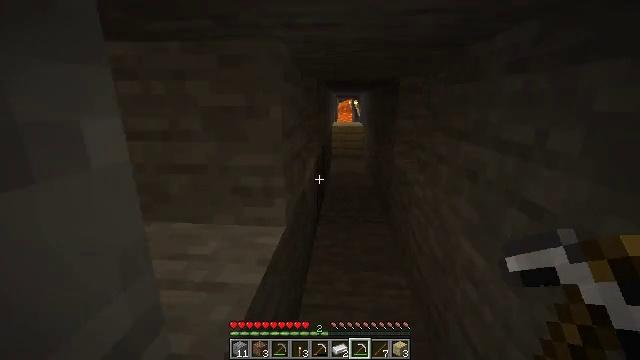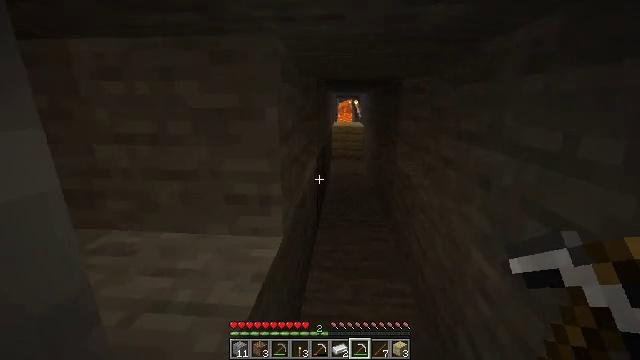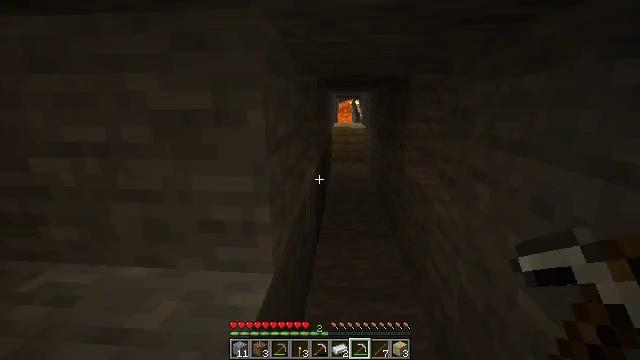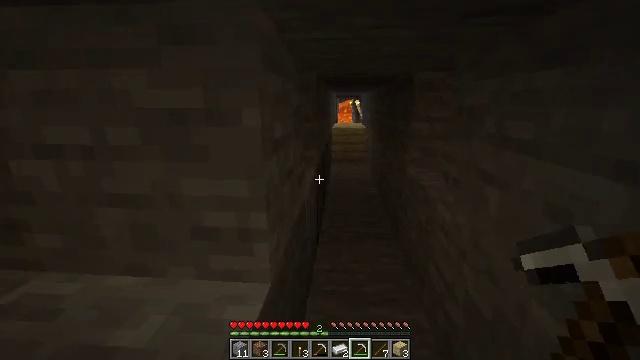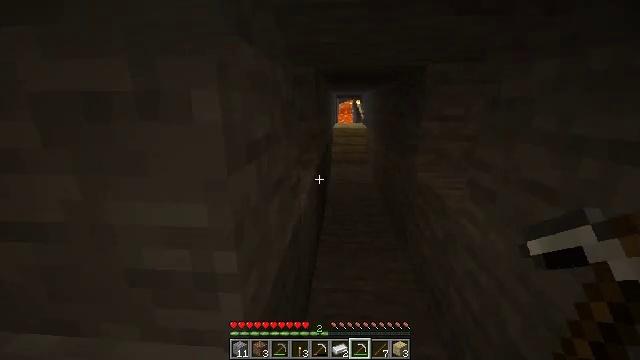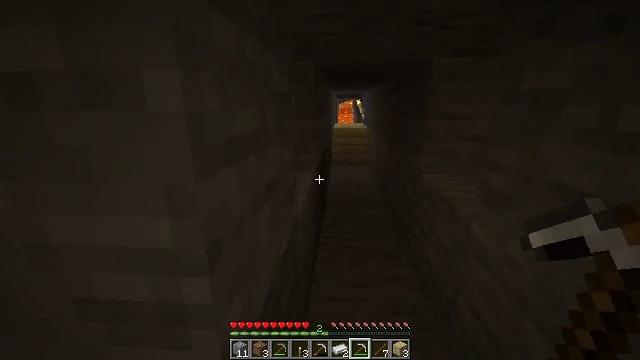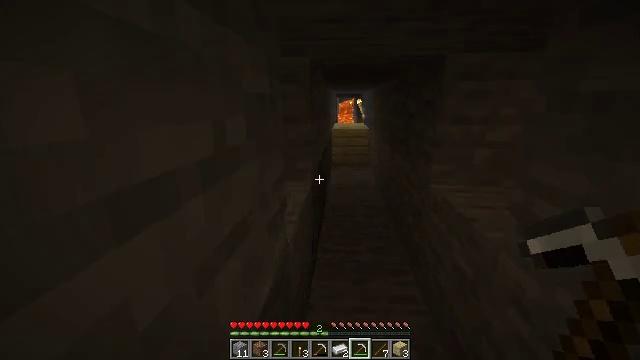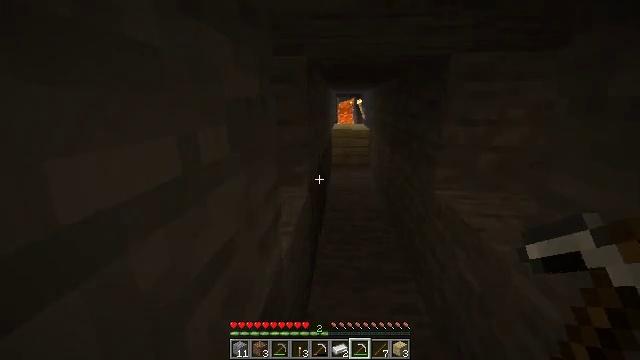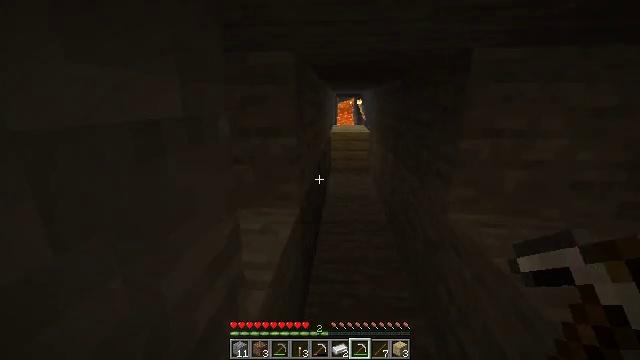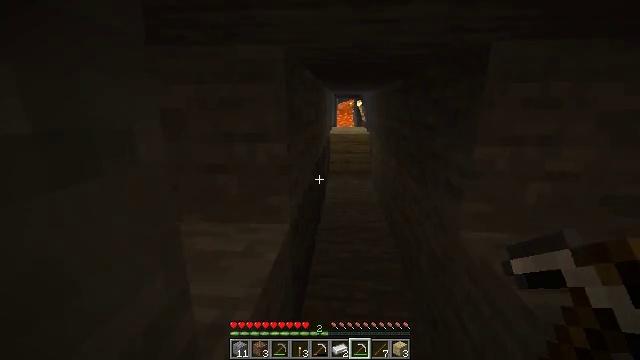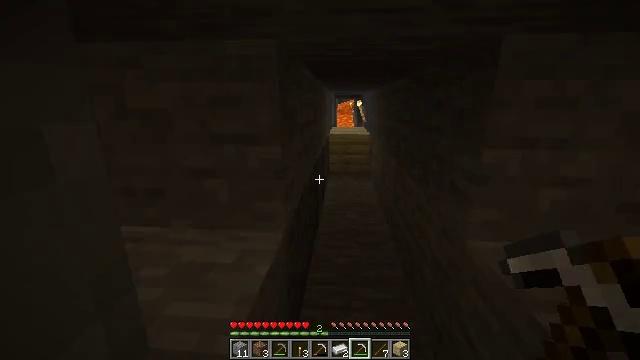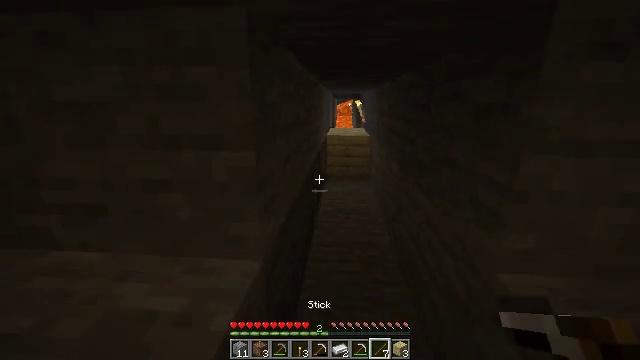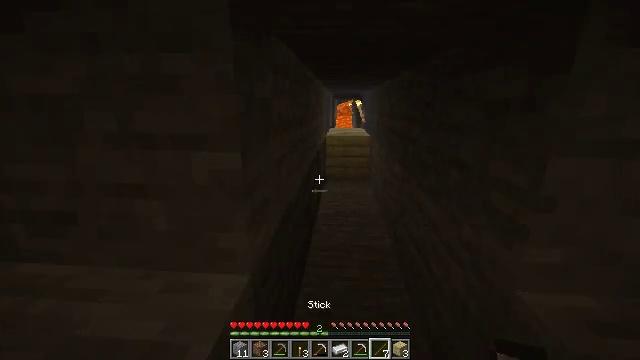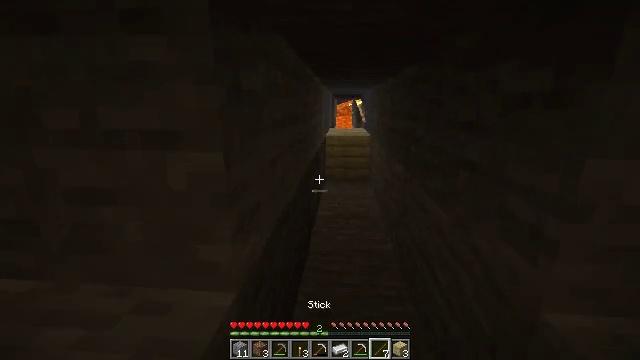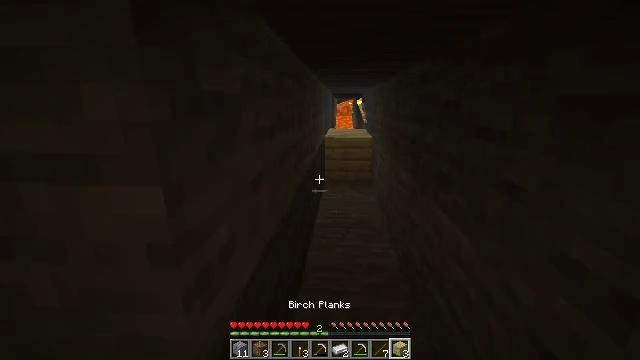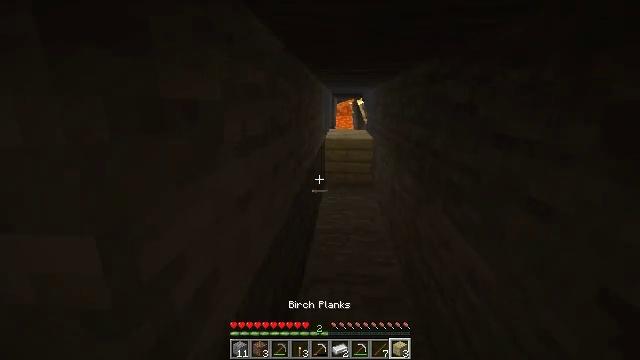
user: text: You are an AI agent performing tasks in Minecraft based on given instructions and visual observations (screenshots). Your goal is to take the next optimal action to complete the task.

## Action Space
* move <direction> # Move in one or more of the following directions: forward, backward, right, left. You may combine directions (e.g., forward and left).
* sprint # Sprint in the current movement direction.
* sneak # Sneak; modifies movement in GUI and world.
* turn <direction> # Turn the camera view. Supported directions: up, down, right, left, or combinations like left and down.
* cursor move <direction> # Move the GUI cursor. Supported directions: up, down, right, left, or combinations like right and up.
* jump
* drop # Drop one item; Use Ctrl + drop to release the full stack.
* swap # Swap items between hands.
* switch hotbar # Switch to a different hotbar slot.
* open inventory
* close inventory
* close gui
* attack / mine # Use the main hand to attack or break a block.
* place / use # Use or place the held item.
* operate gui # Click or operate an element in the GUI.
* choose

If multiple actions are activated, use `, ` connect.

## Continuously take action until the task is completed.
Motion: motion action
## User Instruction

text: Collect birch planks from structures.
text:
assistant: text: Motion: move forward
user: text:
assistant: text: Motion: move forward
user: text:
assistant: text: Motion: move forward
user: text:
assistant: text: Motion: move forward
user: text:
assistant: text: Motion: move forward
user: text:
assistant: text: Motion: move forward
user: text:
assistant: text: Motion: move forward
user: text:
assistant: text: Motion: move forward
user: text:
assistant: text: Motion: move forward
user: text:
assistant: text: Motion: move forward
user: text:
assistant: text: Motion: move forward
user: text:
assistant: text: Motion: move forward
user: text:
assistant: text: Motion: move forward
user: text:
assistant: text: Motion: move forward
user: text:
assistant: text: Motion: move forward
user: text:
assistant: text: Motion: move forward
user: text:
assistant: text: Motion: move forward
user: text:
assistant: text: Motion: move forward
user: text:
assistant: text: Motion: move forward
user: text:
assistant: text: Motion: move forward
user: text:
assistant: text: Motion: move forward
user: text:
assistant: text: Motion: move forward
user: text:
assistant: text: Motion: move forward
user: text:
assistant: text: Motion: move forward
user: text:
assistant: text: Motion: move forward
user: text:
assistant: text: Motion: move forward
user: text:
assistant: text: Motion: move forward
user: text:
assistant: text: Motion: move forward
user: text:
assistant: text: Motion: move forward
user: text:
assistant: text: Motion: move forward